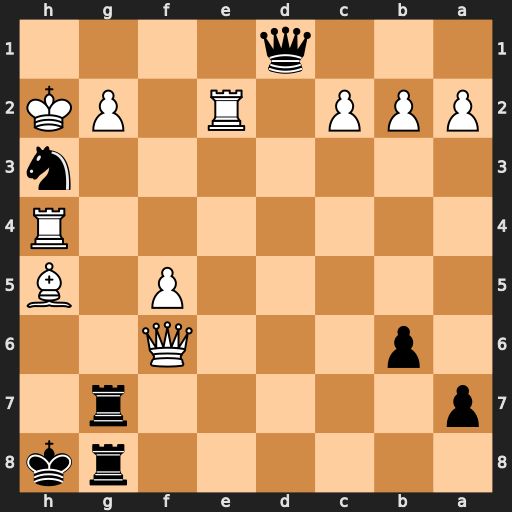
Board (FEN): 6rk/p5r1/1p3Q2/5P1B/7R/7n/PPP1R1PK/3q4
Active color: b
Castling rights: -
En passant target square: -
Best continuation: Qg1+ Kxh3 Qh1#